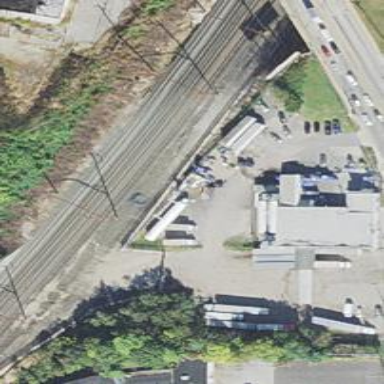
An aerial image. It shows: Site related to railway infrastructure.